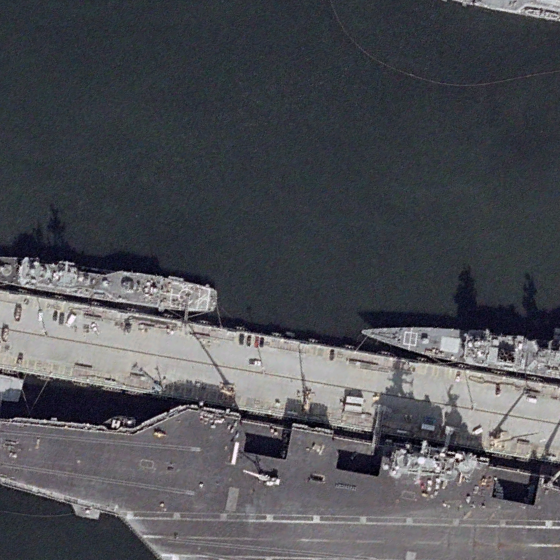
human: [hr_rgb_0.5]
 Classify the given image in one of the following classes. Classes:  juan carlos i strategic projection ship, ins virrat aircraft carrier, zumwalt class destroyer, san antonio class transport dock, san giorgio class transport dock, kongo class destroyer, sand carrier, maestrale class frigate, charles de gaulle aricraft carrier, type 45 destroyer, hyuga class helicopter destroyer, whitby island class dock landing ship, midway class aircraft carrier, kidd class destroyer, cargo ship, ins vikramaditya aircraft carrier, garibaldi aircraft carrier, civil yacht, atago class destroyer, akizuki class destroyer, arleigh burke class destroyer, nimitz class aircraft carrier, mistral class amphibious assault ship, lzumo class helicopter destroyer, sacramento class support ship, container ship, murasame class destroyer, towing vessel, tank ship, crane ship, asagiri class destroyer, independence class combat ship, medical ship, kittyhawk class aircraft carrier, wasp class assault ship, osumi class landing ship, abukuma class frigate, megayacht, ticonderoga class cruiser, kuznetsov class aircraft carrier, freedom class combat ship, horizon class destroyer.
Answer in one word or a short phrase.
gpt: Nimitz class aircraft carrier